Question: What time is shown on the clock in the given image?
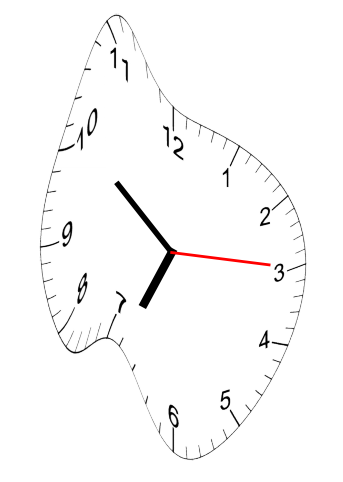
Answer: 06:51:15